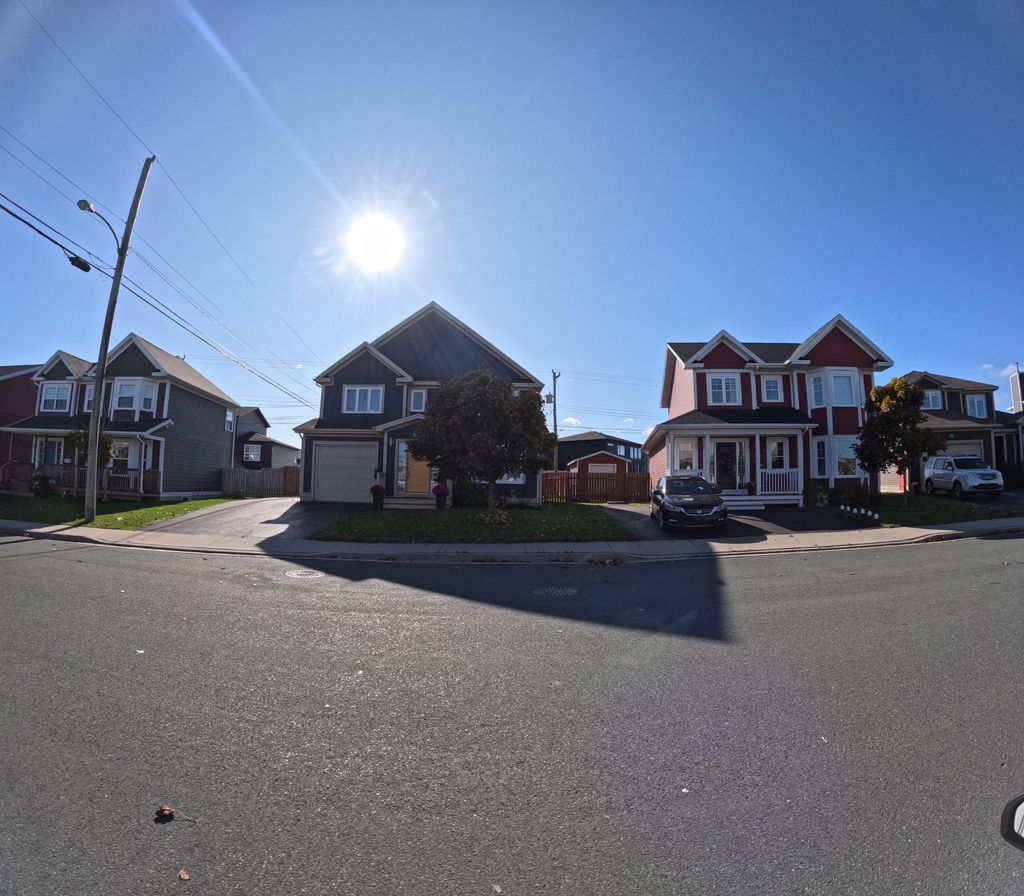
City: st_johns